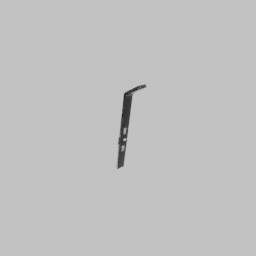
Label: appliances